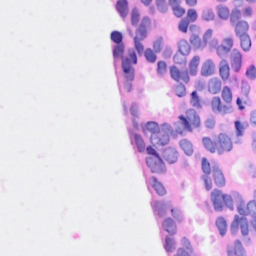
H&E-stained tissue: Breast